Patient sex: M
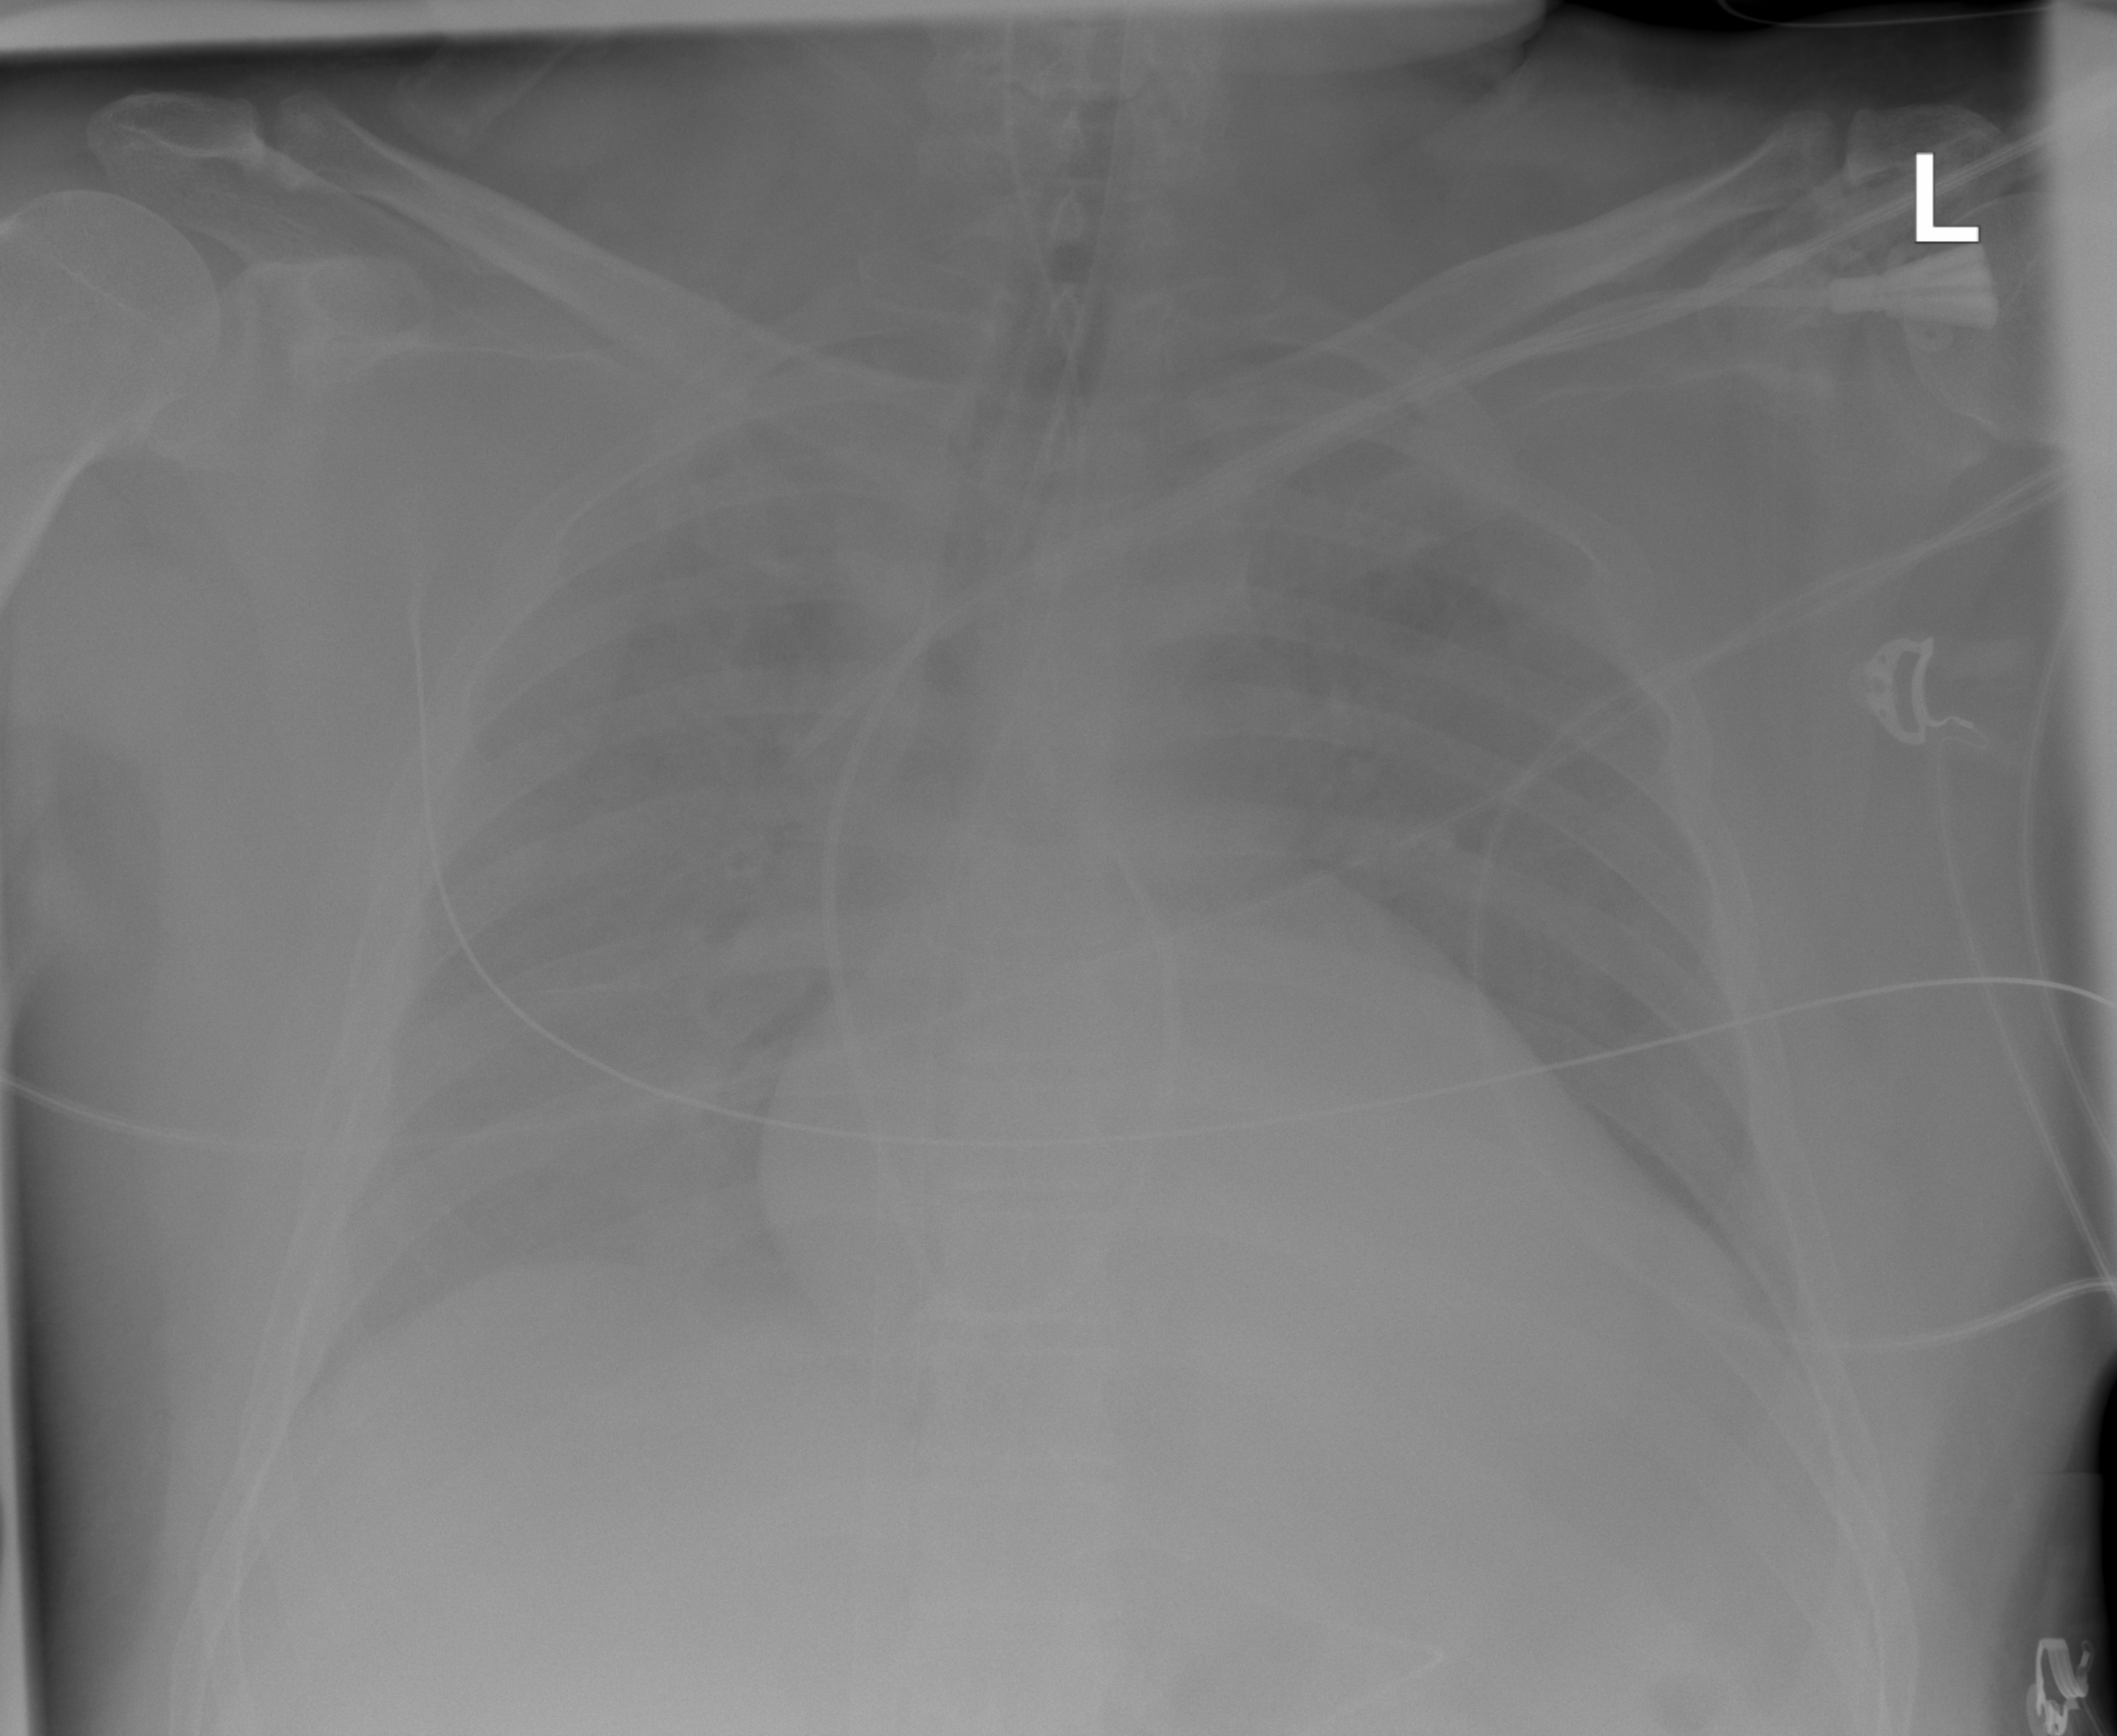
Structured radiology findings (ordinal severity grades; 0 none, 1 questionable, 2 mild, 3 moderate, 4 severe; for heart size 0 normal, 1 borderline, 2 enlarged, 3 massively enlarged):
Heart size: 3
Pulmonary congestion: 3
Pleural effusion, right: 2
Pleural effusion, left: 2
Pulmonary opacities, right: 0
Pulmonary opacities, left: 0
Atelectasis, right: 0
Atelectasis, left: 0